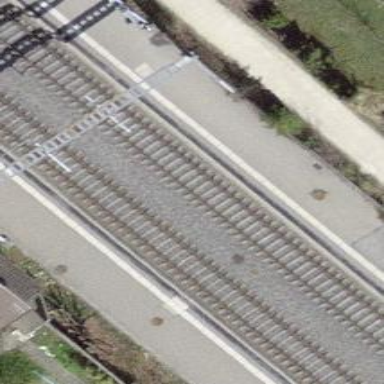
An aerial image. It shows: Railway stop with public transport stop position.